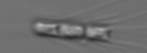
Label: Chaetoceros_subtilis